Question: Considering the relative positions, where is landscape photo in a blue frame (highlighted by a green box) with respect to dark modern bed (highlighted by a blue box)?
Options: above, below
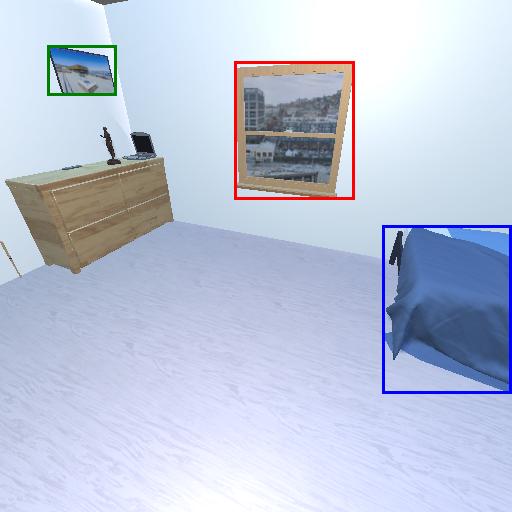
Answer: above